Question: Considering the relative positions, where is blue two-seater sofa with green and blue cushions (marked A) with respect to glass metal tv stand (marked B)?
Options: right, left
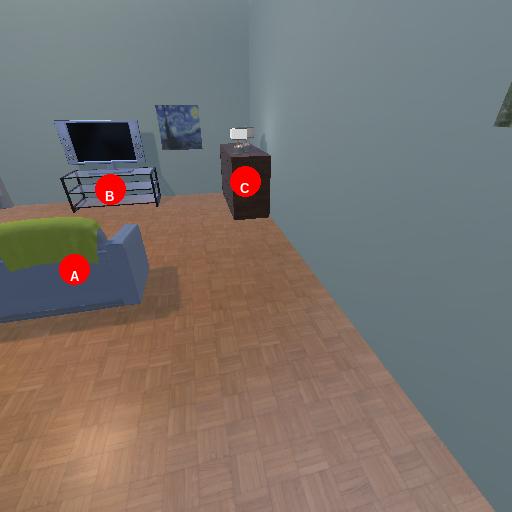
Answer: right